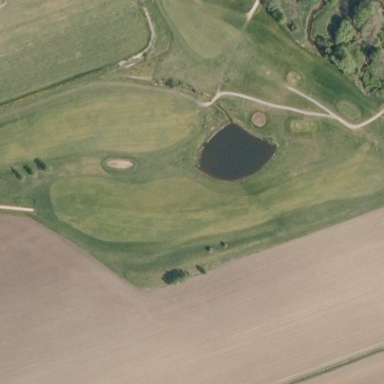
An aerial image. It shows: Grassy area designated as golf fairway.